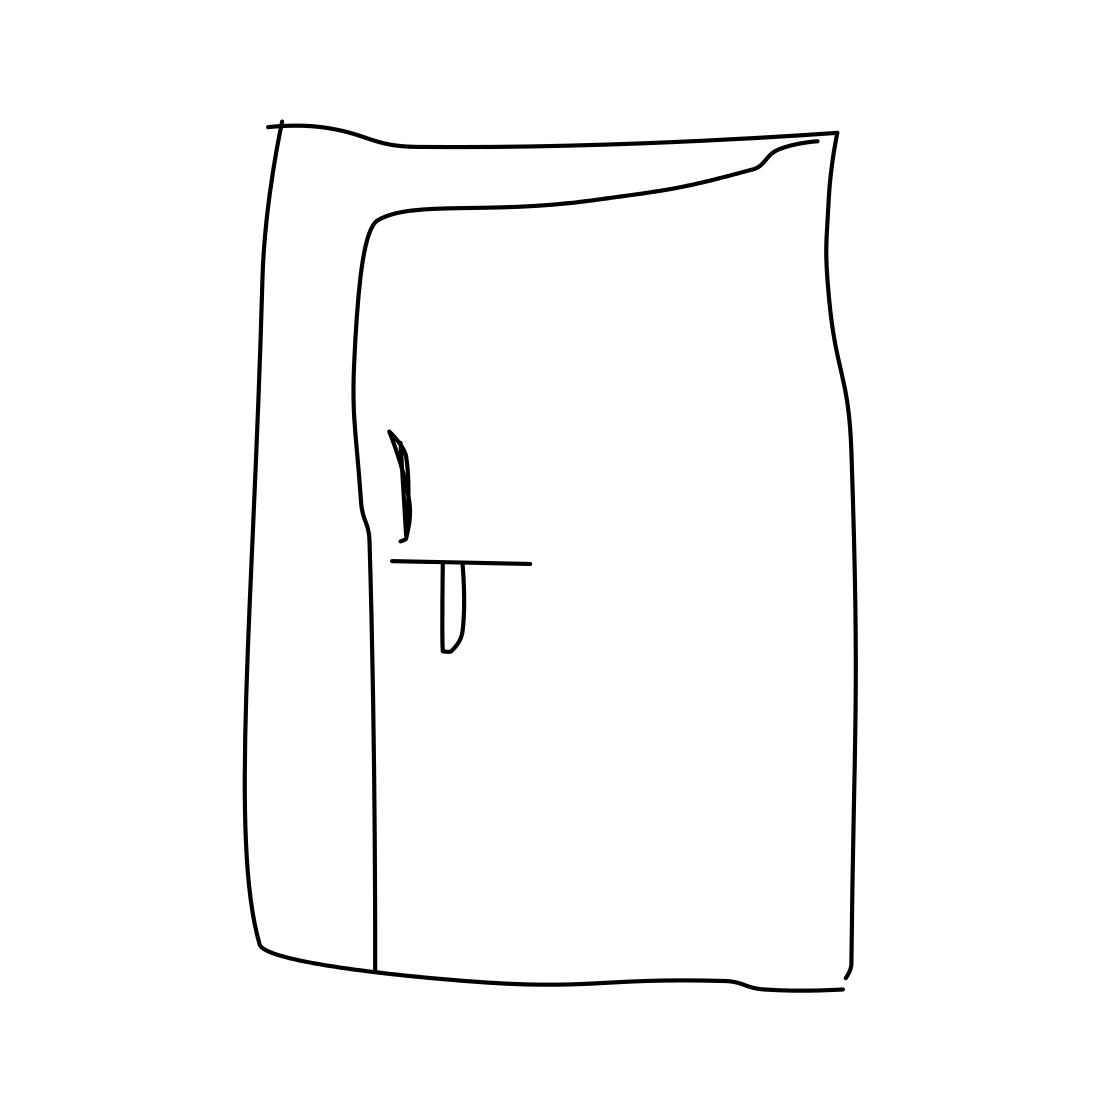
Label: door